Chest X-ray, AP view. Patient: 50 years old, sex M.
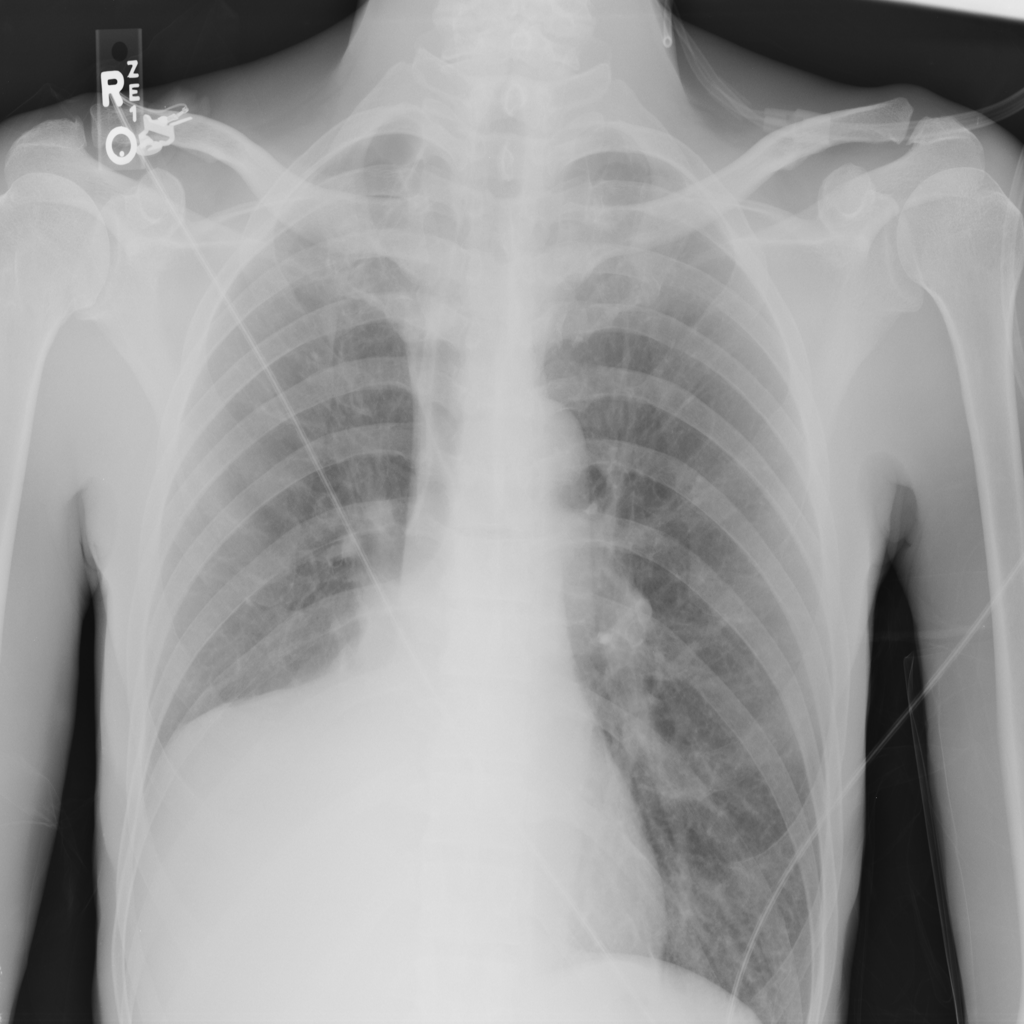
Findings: Atelectasis